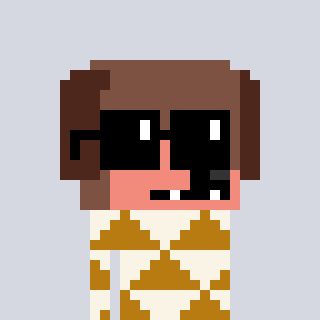
a pixel art character with square black sunglasses, a dog-shaped head and a gold-colored body on a cool background